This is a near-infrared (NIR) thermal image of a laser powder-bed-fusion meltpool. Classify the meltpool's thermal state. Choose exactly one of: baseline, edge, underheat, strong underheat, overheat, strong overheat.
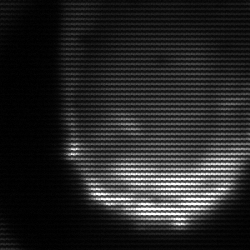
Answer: edge